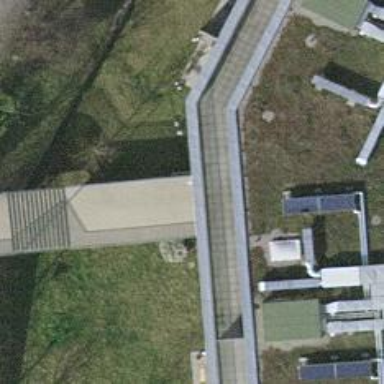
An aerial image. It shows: Concrete steps.